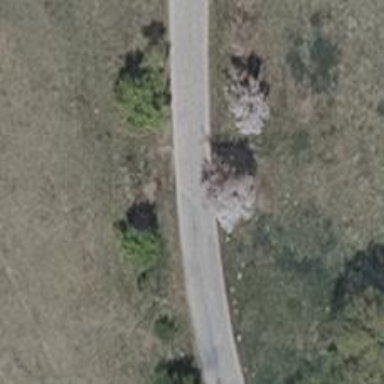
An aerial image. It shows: Tertiary road.